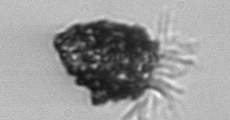
Label: Tintinnopsis